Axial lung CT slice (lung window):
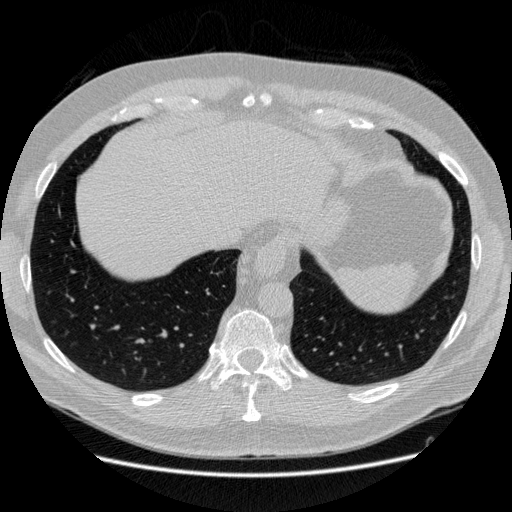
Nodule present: no